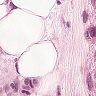
Metastatic tissue present: yes